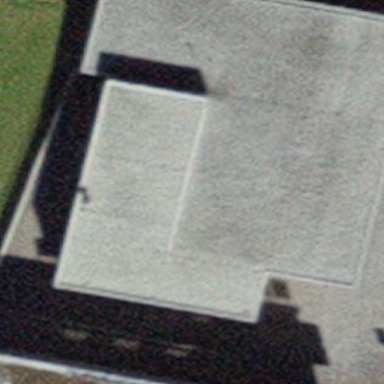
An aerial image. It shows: Fire station building.